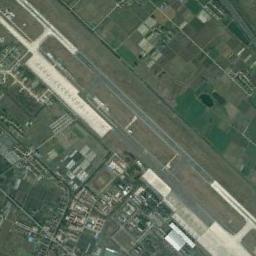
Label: airport